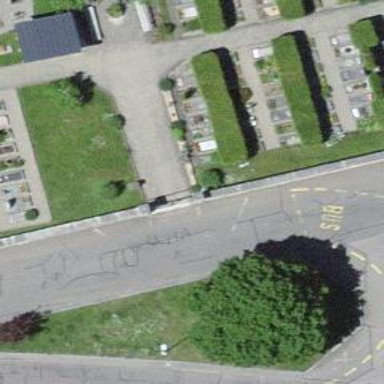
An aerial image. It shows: Footway along the road.